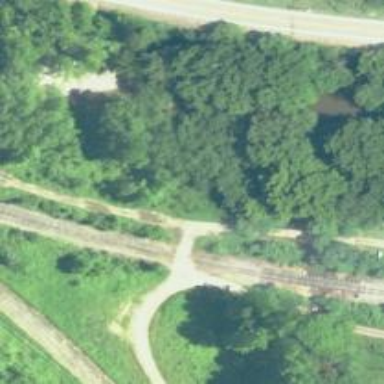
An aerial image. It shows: Level crossing along the railway.